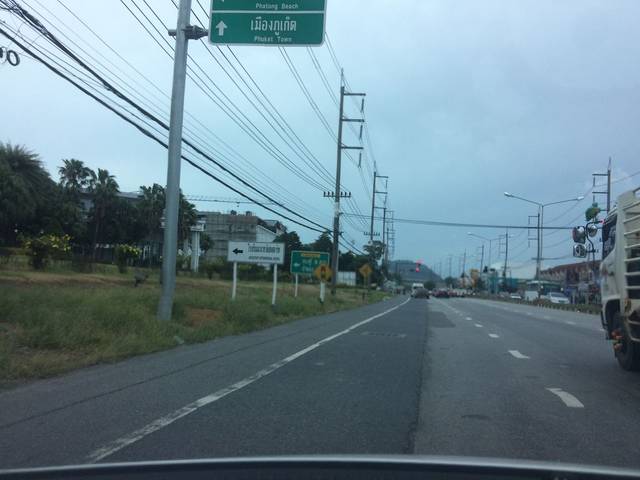
Region: Thailand
Coordinates: 7.868, 98.356